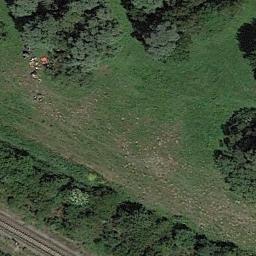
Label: meadow